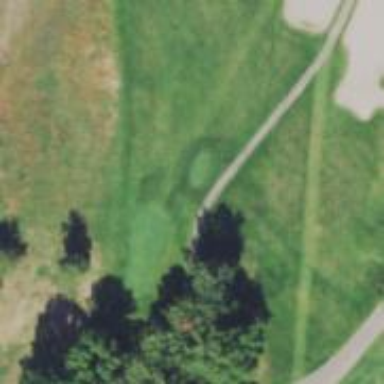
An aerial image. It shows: Footway that resembles golf path.